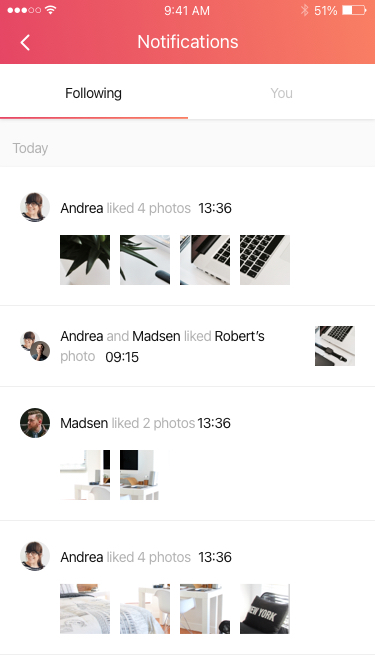
Text in this UI design:
Today
Andrea liked 4 photos
13:36
Madsen liked 2 photos
13:36
Andrea and Madsen liked Robert’s
photo
09:15
Andrea liked 4 photos
13:36
Following
You
Notifications